Question: I have 7 tables of the week.
Every table define a day in the week.
I want to minimize it and use the website in the smartphone,
and when I minimize it the tables go wrong:

How do I fix it?
'''
.table{
width:14.286%;
background-color:white;
}
'''
'''
<table style="background-color: white;" class="table table-borderedtable-striped">
<tr>
<th>Sunday</th>
</tr>
<tr ng-repeat="settingtime in settingtimes | orderBy:'time'|filter:by_shiftDay" ng-if="settingtime.shiftDay=='SUNDAY'">
<td>
<center>
<div class="SettingTime">
{{settingtime.time}}
</div>
<div class="Shift" ng-repeat="sidor in nextsidor | orderBy:'id'" ng-if="sidor.shiftTime==settingtime.id">
<i style="color:red;float: right; margin-right: 10px; margin-top:10px;" ui-sref="nextsidoradmin" ng-click="RemoveShift(sidor.id)" class="material-icons">delete</i>
{{sidor.workerName}} </br>
{{sidor.roleName}} </br>
</div>
</br>
<button ng-hide="TheWorker2.id==undefined" class="btn btn-primary" ui-sref="nextsidoradmin" ng-click="CreateShift(TheWorker2.id,settingtime.id)">Create Shift</button>
</center>
</td>
</tr>
</table>
'''
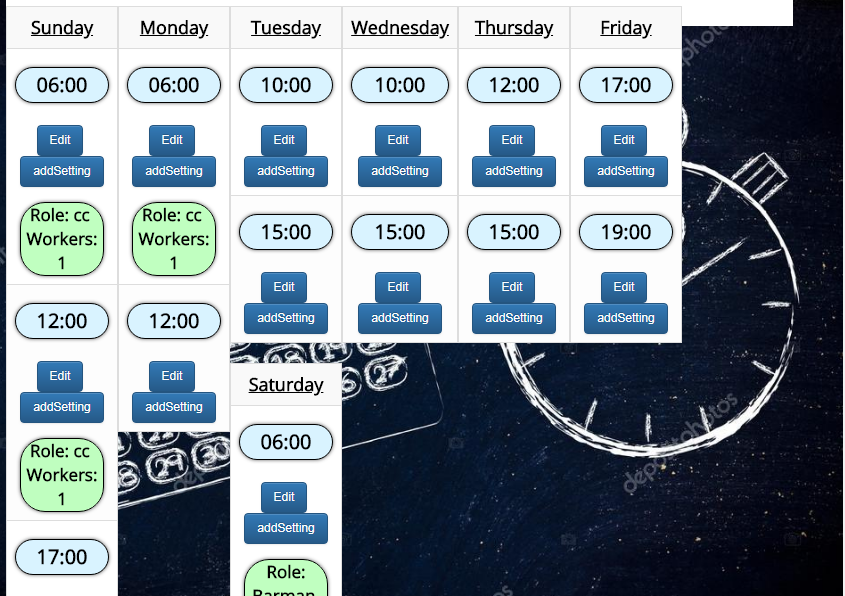
Answer: Using <URL> would be the best approach to this UI implementation.
> CSS Grid Layout excels at dividing a page into major regions or defining the relationship in terms of size, position, and layer, between parts of a control built from HTML primitives.
Like tables, . However, many more layouts are either possible or easier with CSS grid than they were with tables. For example, a grid container's child elements could position themselves so they actually overlap and layer, similar to CSS positioned elements.
Check the <URL> for implementaion details
<URL>
Simple CSS Grid Example :
'''
* { box-sizing: border-box; }
img { max-width: 100%; }
.card-container {
display: grid;
padding: 1rem;
grid-template-columns: repeat(auto-fit, minmax(120px, 1fr));
grid-gap: 1rem;
}
.card {
display: grid;
background-color: red;
padding:5px;
}
'''
'''
<section class="card-container">
<div class="card">
<img src="http://placekitten.com/700/287">
<div>Lorem Ipsum dolor amet ...</div>
</div>
<div class="card">
<img src="http://placekitten.com/700/287">
<div>Lorem Ipsum dolor amet ...</div>
</div>
<div class="card">
<img src="http://placekitten.com/700/287">
<div>Lorem Ipsum dolor amet ...</div>
</div>
<div class="card">
<img src="http://placekitten.com/700/287">
<div>Lorem Ipsum dolor amet ...</div>
</div>
<div class="card">
<img src="http://placekitten.com/700/287">
<div>Lorem Ipsum dolor amet ...</div>
</div>
<div class="card">
<img src="http://placekitten.com/700/287">
<div>Lorem Ipsum dolor amet ...</div>
</div>
</section>
'''